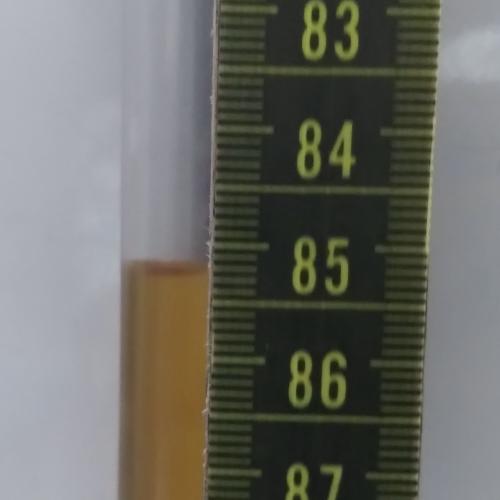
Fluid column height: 85.2 cm